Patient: sex M, age 68
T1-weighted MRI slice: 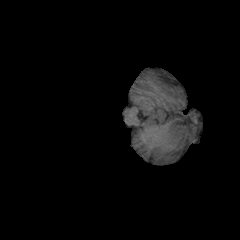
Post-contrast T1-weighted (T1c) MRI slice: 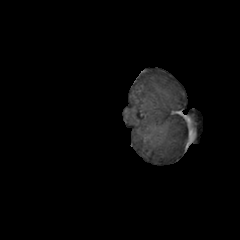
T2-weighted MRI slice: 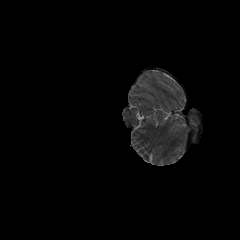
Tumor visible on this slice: no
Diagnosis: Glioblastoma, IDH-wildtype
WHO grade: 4